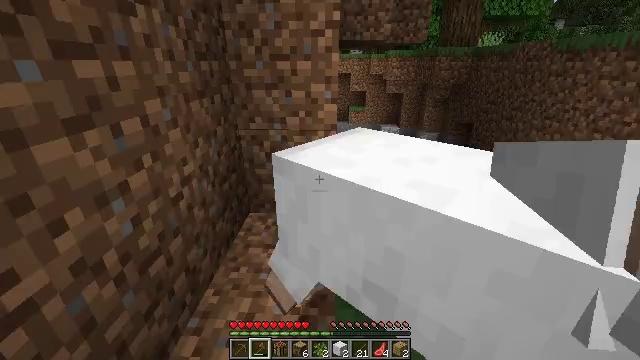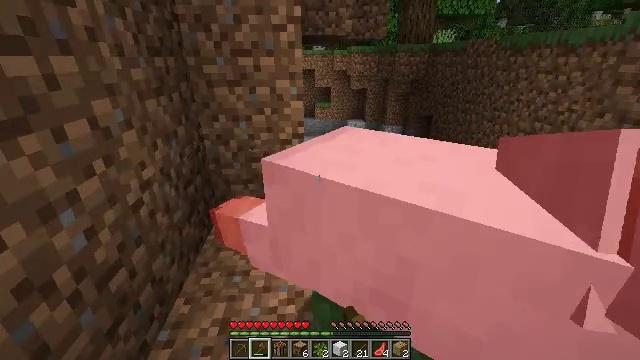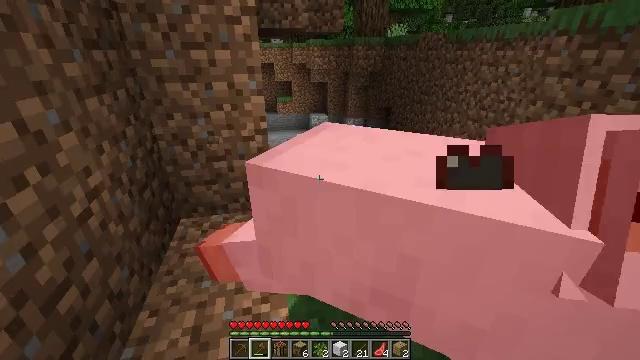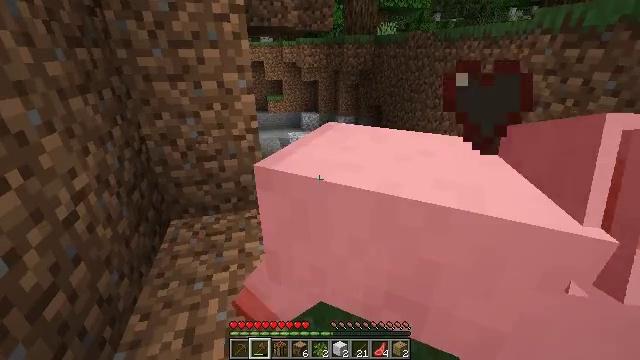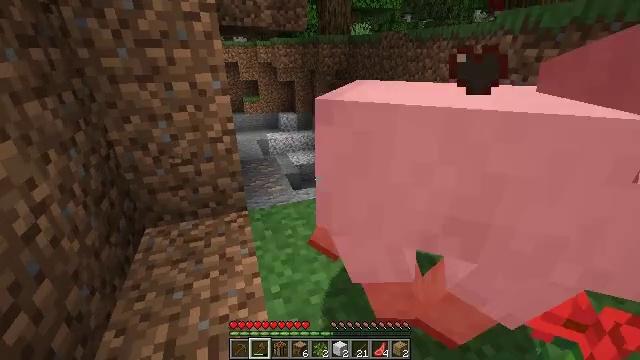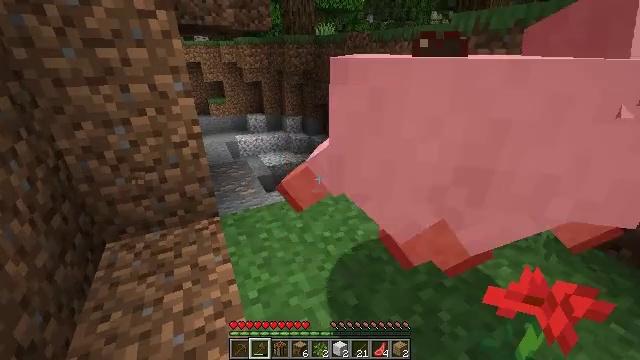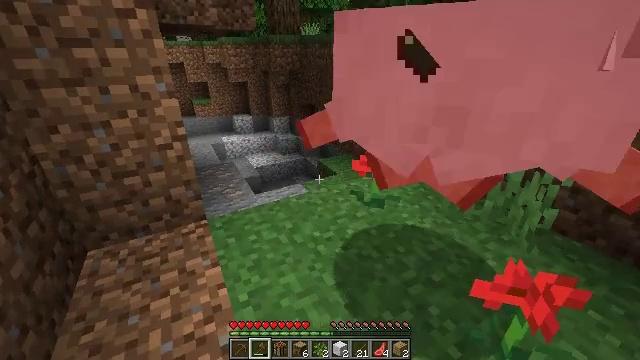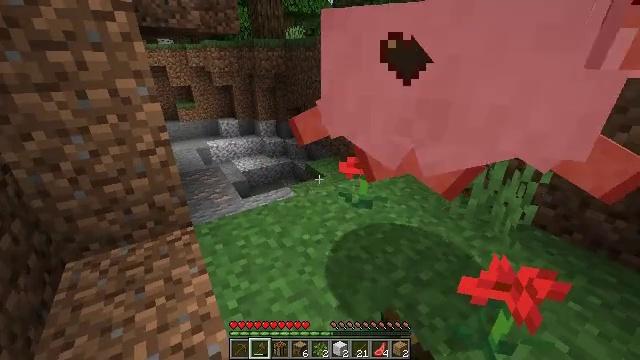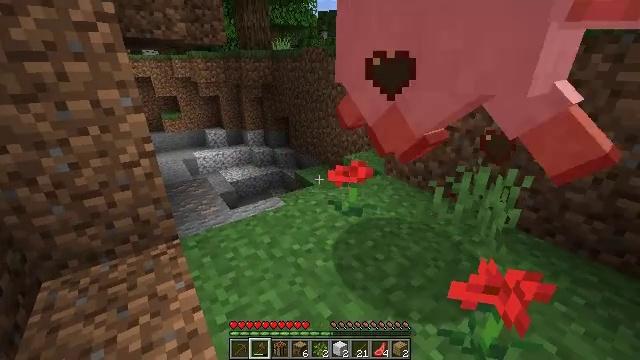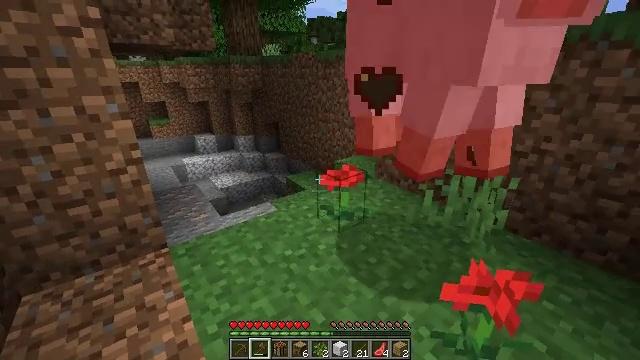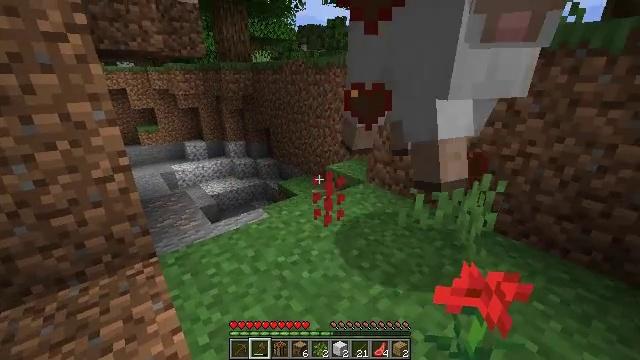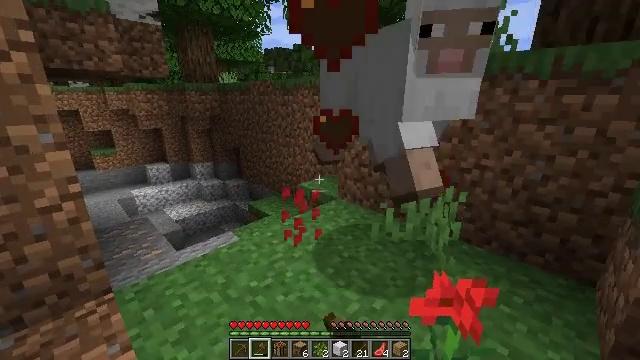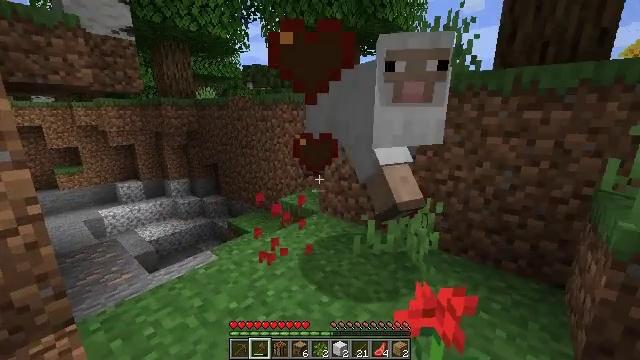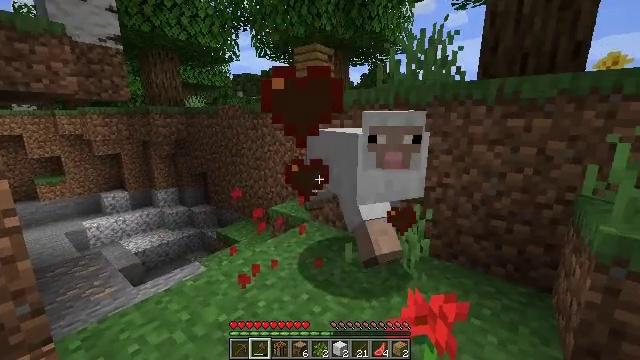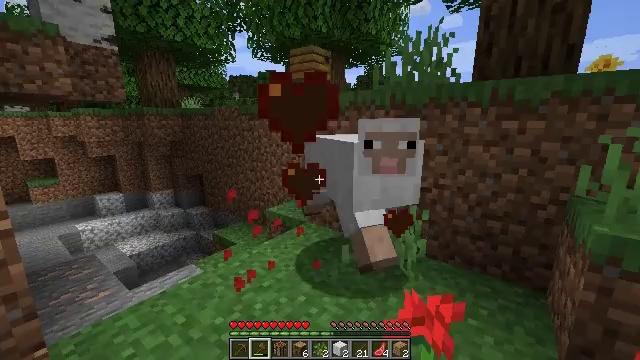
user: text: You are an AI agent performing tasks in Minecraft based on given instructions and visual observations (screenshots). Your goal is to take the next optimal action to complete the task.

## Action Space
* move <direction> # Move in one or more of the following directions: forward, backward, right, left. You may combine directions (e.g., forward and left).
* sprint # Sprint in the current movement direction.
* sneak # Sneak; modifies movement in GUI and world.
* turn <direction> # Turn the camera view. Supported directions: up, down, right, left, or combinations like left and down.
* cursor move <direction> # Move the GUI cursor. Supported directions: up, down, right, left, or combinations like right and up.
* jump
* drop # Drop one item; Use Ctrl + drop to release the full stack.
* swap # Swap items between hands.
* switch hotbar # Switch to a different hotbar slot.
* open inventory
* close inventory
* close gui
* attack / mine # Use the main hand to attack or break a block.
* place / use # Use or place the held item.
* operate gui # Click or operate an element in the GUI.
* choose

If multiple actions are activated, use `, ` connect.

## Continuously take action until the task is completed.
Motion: motion action
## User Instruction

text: Break the poppy plant.
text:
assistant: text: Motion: turn right
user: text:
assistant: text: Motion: turn right and down, attack / mine
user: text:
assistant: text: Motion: turn right, attack / mine
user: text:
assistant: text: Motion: turn right, attack / mine
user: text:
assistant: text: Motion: turn right
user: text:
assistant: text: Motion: turn right, attack / mine
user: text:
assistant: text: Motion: turn right, attack / mine
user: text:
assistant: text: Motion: turn right and up
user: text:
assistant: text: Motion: turn right and up
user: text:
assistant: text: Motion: turn right and up, attack / mine
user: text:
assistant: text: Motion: turn right and up, attack / mine
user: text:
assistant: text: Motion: turn right and up
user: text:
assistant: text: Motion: turn right and up
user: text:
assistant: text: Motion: attack / mine
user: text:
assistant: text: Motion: attack / mine